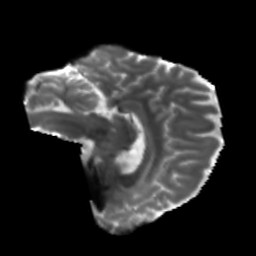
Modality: T2w
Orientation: sagittal
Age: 39
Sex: female
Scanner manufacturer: siemens
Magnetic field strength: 3 T
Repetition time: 5.25 s
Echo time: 0.08 s